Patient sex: M
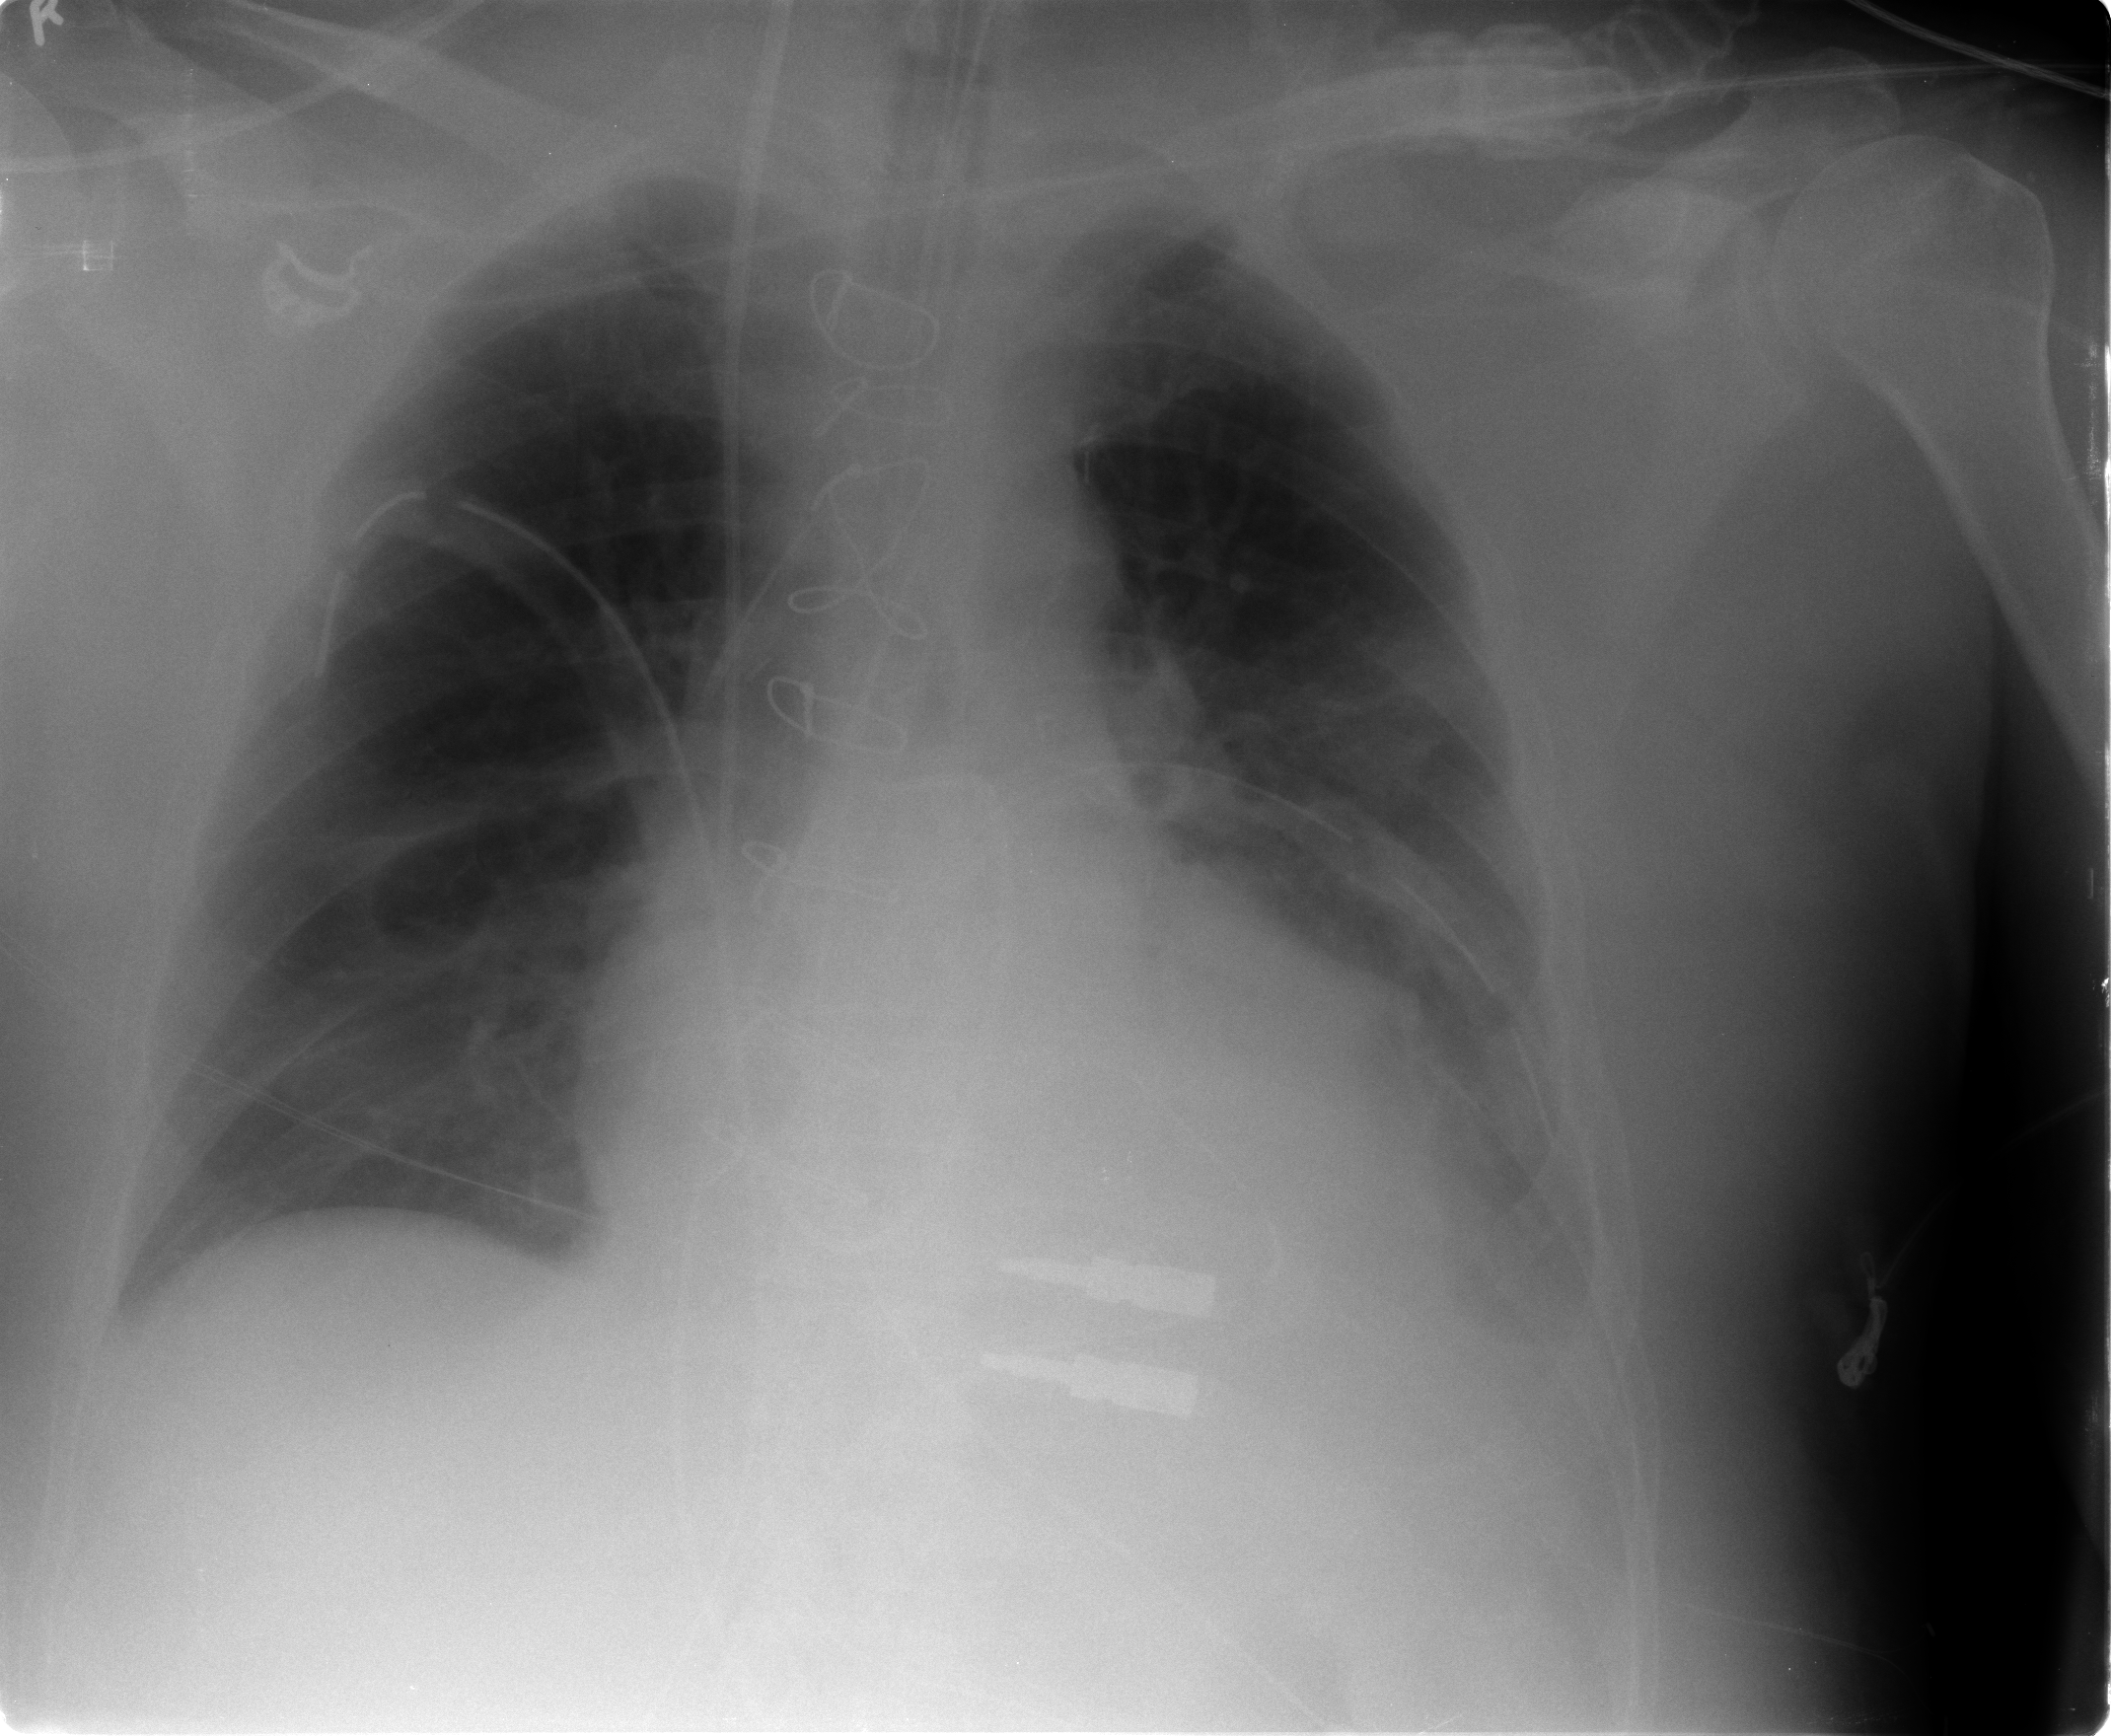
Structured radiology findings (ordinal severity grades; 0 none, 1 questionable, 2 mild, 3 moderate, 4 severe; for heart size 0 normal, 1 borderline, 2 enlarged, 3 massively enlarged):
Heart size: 2
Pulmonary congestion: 2
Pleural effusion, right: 0
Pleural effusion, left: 2
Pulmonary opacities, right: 0
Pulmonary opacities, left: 2
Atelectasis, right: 2
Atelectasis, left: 2